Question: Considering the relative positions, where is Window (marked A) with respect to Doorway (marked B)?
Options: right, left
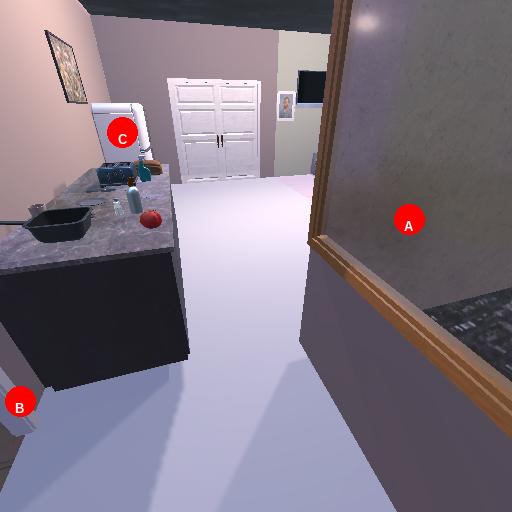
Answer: right